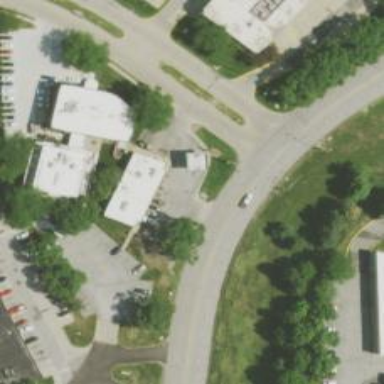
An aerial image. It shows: Convenience shop.